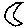
Label: moon